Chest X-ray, PA view. Patient: 59 years old, sex M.
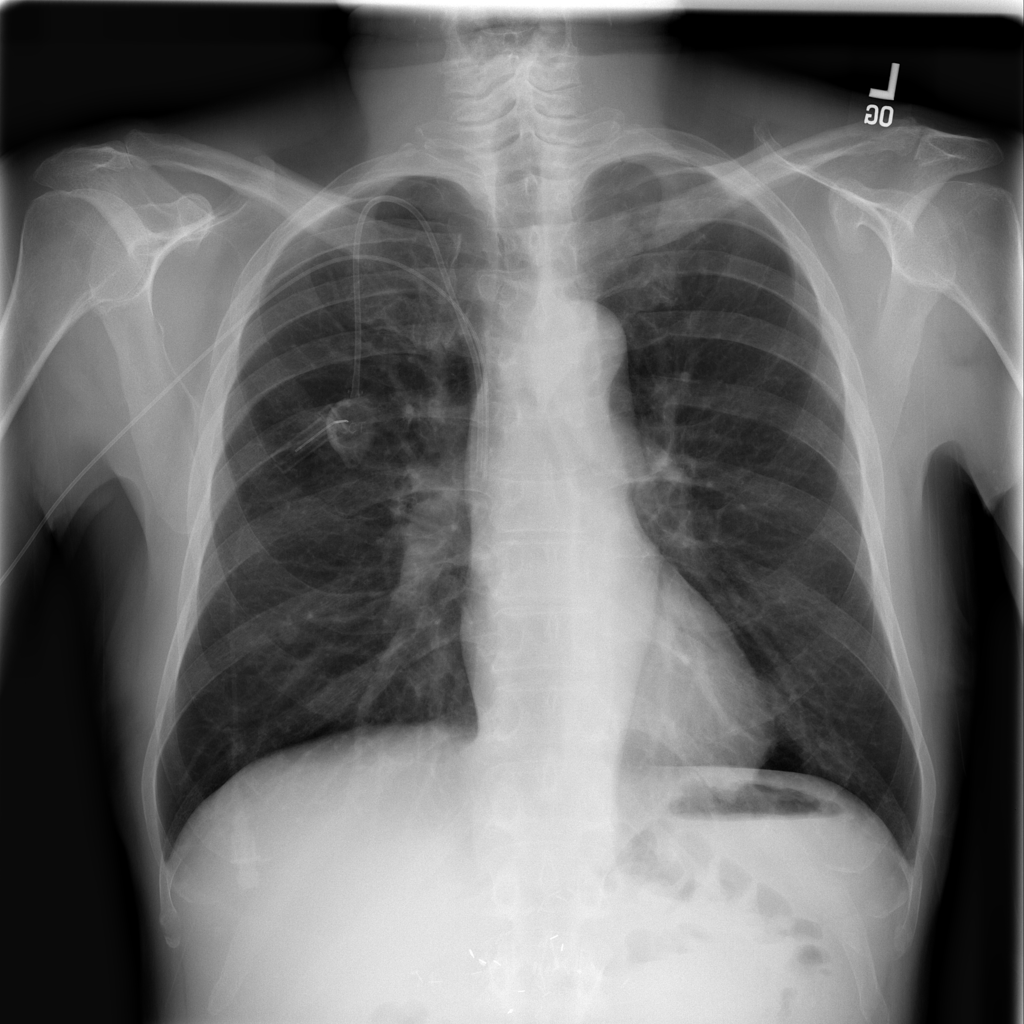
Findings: No Finding